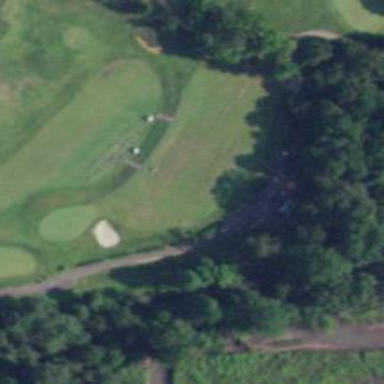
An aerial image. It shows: Path for both road and golf.